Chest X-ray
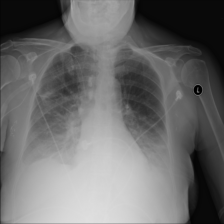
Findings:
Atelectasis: negative
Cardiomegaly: negative
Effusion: positive
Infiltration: negative
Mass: negative
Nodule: negative
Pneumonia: negative
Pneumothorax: negative
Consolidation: negative
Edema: positive
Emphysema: negative
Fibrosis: negative
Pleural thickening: negative
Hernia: negative